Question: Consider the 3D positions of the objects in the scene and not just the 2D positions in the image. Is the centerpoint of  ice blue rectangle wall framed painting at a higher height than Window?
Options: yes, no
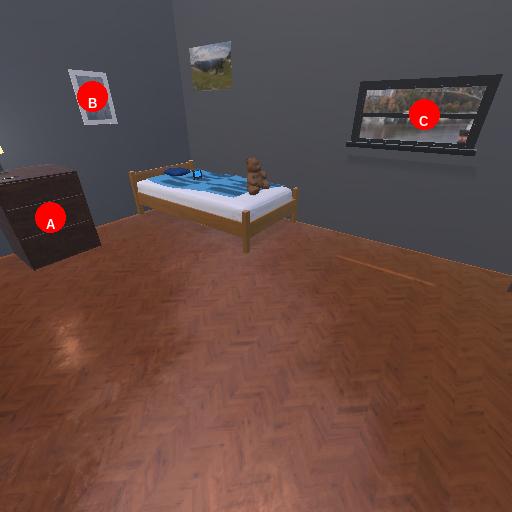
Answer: yes